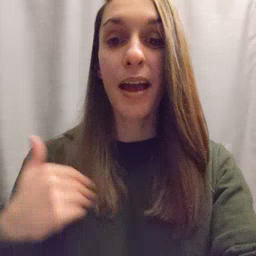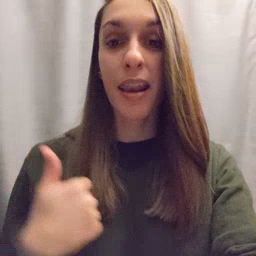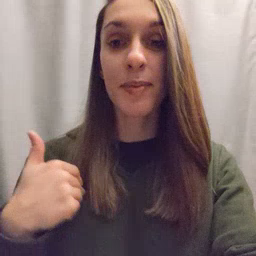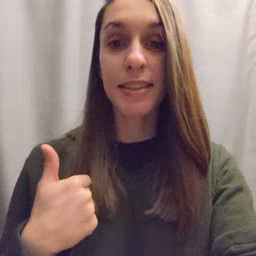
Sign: animal